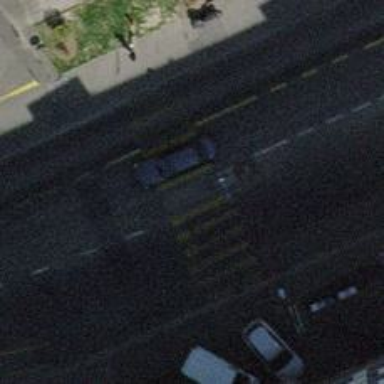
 there is bus lane and shared bus and cycle lane."